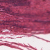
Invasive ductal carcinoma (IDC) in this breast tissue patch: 0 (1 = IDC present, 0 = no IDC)